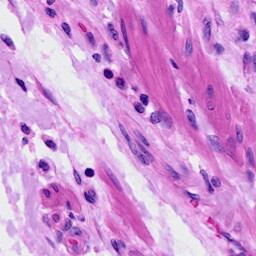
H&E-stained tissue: Ovarian